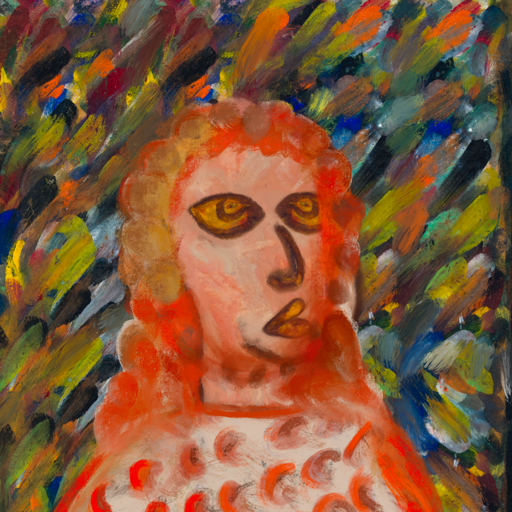
Background: An_Impression, Head And Neck Side: Roy_Bahadur, Face Side: Comrade, Bust: Rupkatha, Hair Side: Rupkatha, Head Accessory: Blank, Second Necklace: Blank, Necklace: Blank, Baby: Blank